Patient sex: M
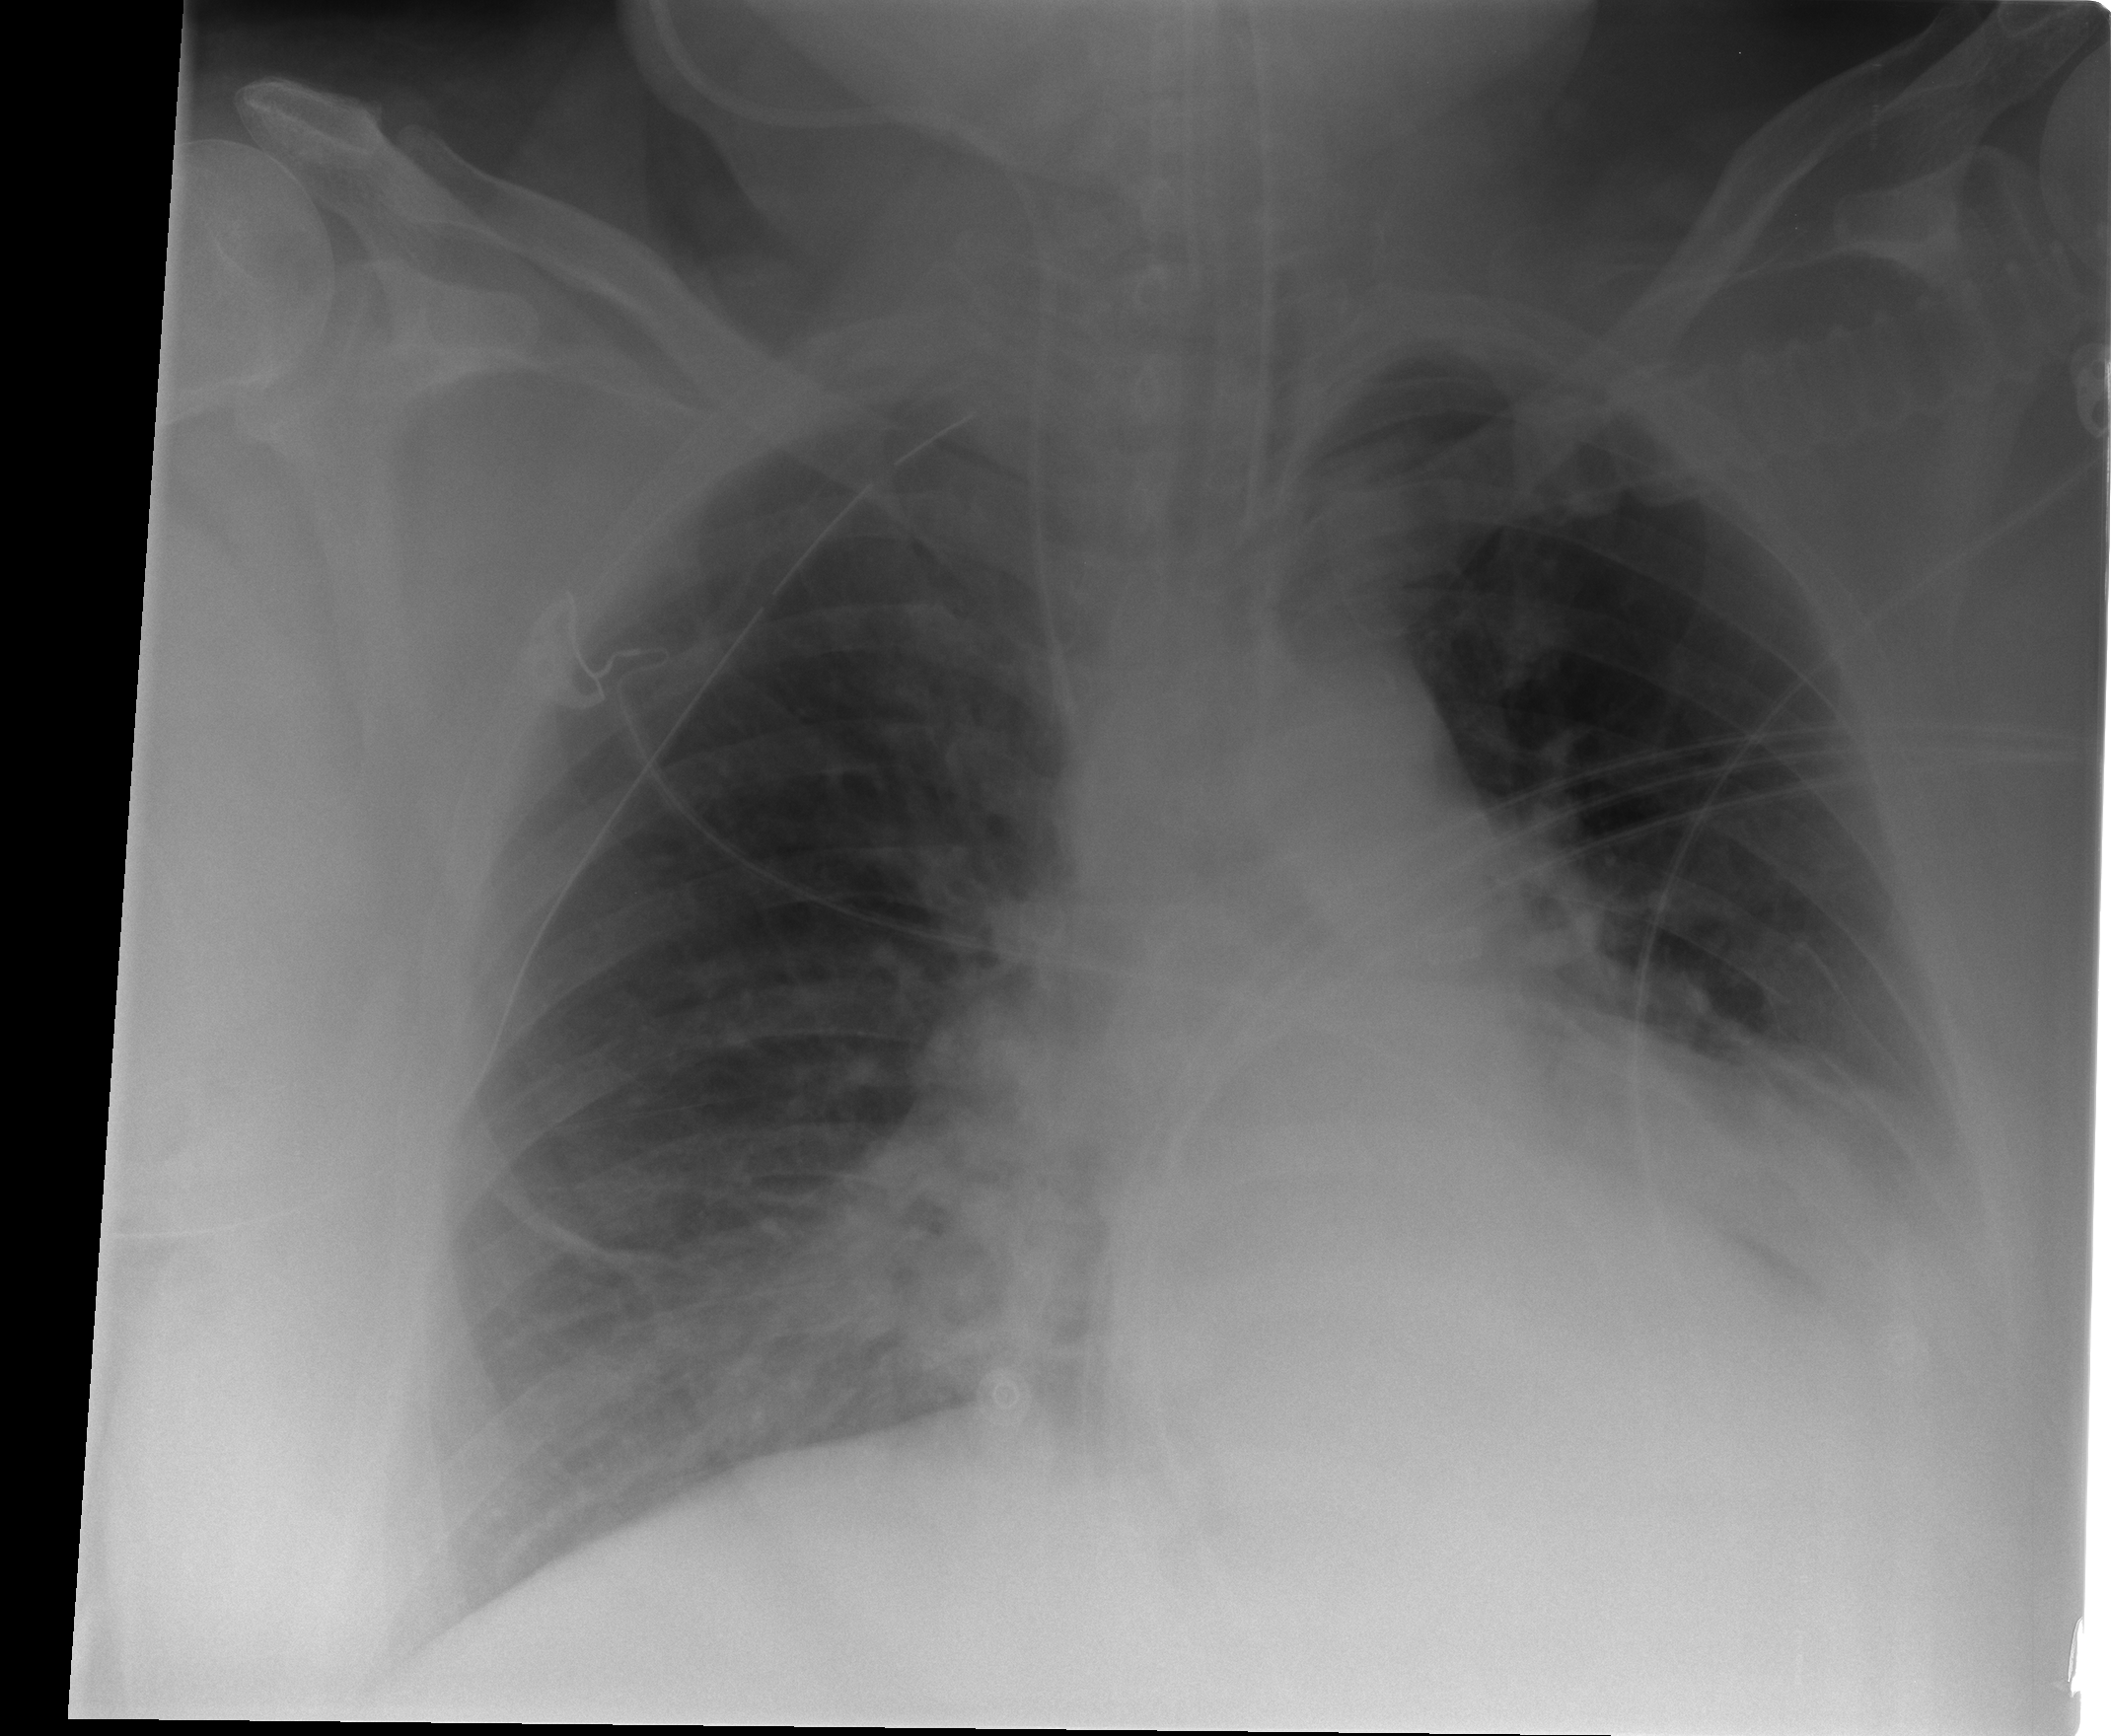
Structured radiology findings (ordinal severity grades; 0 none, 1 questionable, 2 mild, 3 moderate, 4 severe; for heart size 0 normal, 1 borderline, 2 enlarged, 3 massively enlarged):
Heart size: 2
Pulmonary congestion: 2
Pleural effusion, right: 1
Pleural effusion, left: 2
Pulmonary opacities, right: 0
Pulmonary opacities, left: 0
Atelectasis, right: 2
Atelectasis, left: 3